【题型】解答题　【知识点】平面几何　【难度】easy
如图所示, 在等腰三角形 $ABC$ 中, $AB = AC$, 点 $E$, $F$ 在线段 $BC$ 上, 点 $Q$ 在线段 $AB$ 上, 且 $CF = BE$, $AE^2 = AQ \cdot AB$ 求证：

(1) $\angle CAE = \angle BAF$；

(2) $CF \cdot FQ = AF \cdot BQ$。
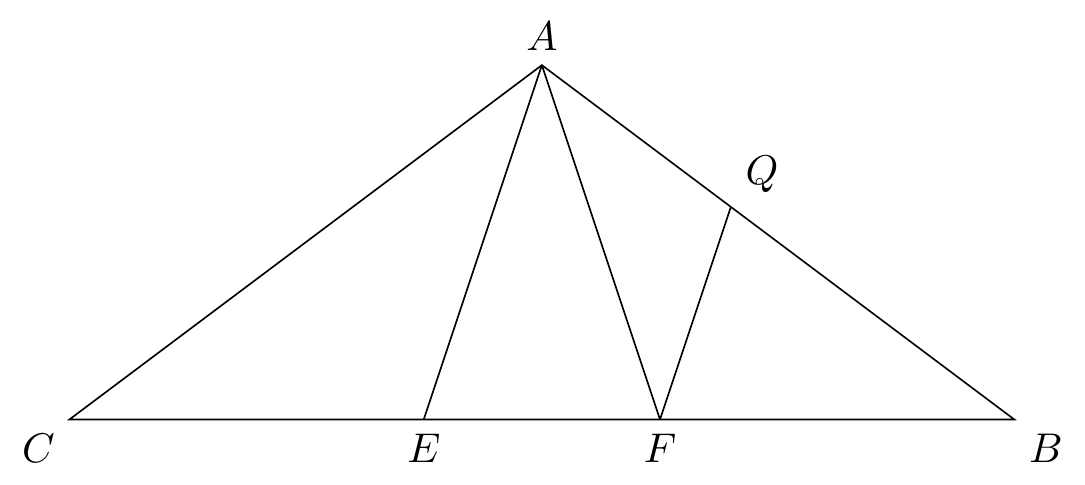
【解答】
解：(1) $\because AB = AC$,

$\therefore \angle B = \angle C$,

$\because CF = BE$,

$\therefore CE = BF$,

在 $\triangle ACE$ 和 $\triangle ABF$ 中,

$\begin{cases}
AC = AB \\
\angle C = \angle B \\
CE = BF
\end{cases}$

$\therefore \triangle ACE \cong \triangle ABF$ (SAS),

$\therefore \angle CAE = \angle BAF$。

(2) $\because \triangle ACE \cong \triangle ABF$,

$\therefore AE = AF$, $\angle CAE = \angle BAF$,

$\because AE^2 = AQ \cdot AB$, $AC = AB$,

$\therefore \frac{AE}{AQ} = \frac{AB}{AE}$, 即 $\frac{AE}{AQ} = \frac{AC}{AF}$,

$\therefore \triangle ACE \sim \triangle AFQ$,

$\therefore \angle AEC = \angle AQF$,

$\therefore \angle AEF = \angle BQF$,

$\because AE = AF$,

$\therefore \angle AEF = \angle AFE$,

$\therefore \angle BQF = \angle AFE$,

$\because \angle B = \angle C$,

$\therefore \triangle CAF \sim \triangle BFQ$,

$\therefore \frac{CF}{BQ} = \frac{AF}{FQ}$, 即 $CF \cdot FQ = AF \cdot BQ$。